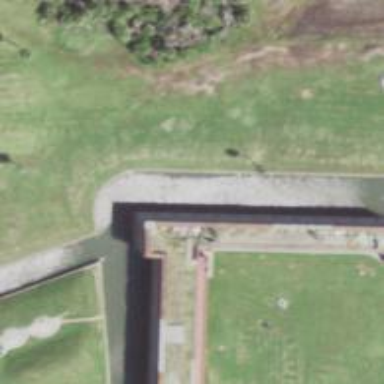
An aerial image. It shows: Historic gun emplacement.